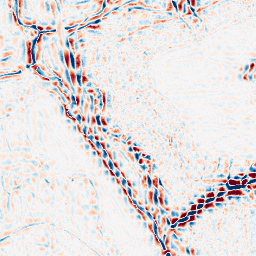
Category: wavelet
Decomposition family: wavelet_dwt
Decomposition parameters: wavelet: coif2
level: 3
Upsampling method: bicubic
Upsampling parameters: scale: 2
Upsampling scale: 2